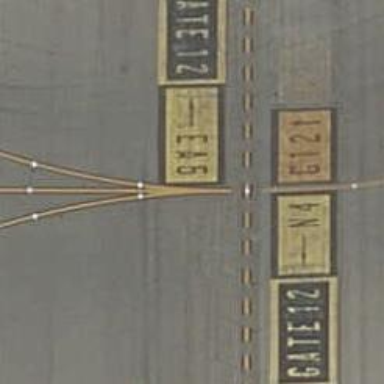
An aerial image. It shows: Image of taxiway at airport.